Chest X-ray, PA view. Patient: 69 years old, sex F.
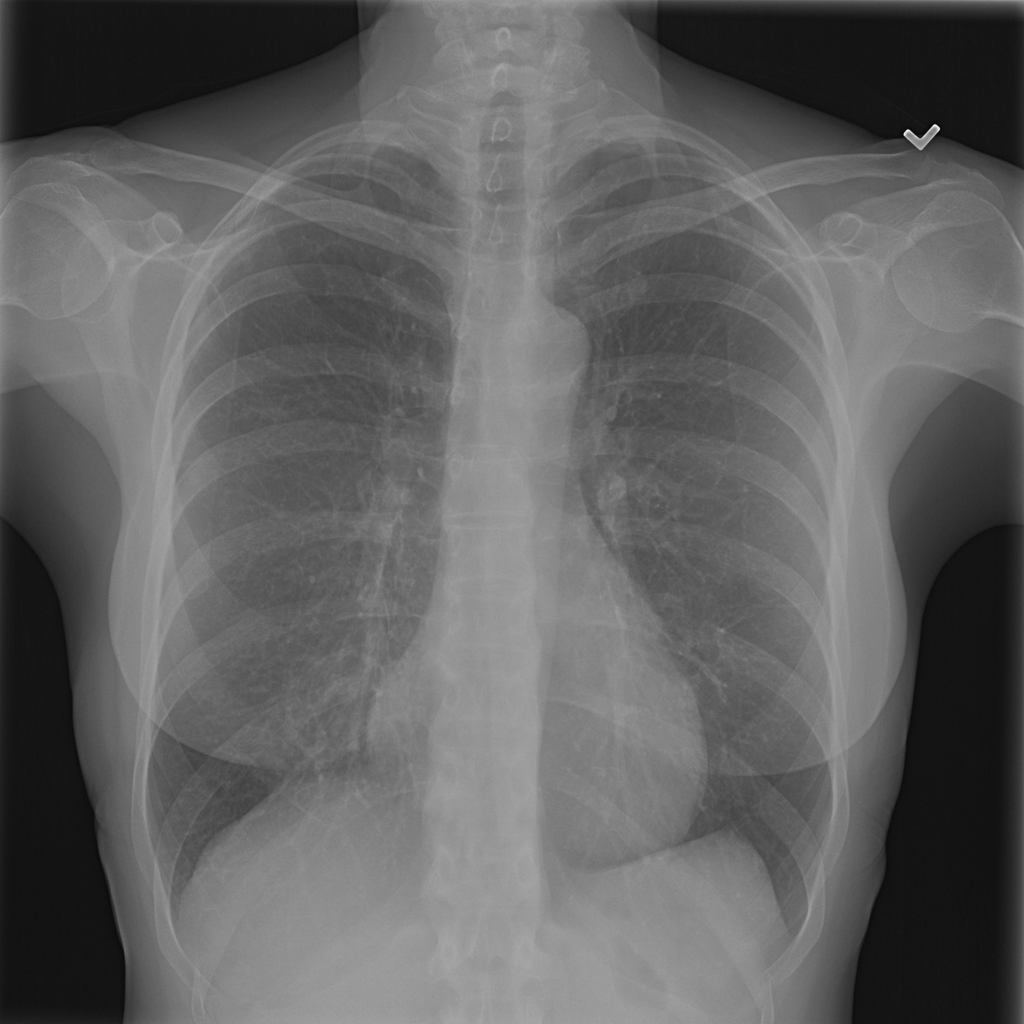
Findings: No Finding